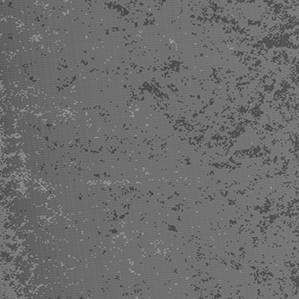
Label: frost